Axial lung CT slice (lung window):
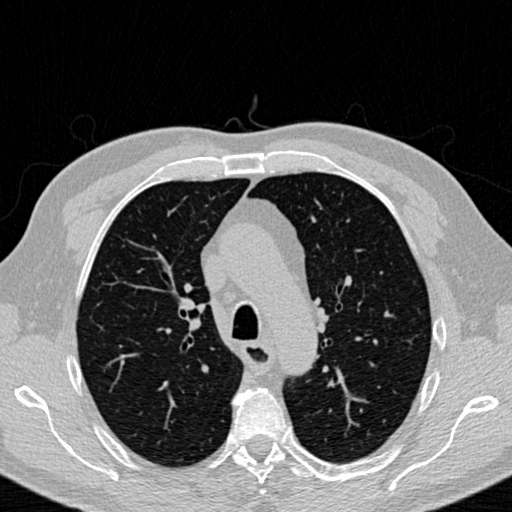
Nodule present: no